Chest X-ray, PA view. Patient: 53 years old, sex M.
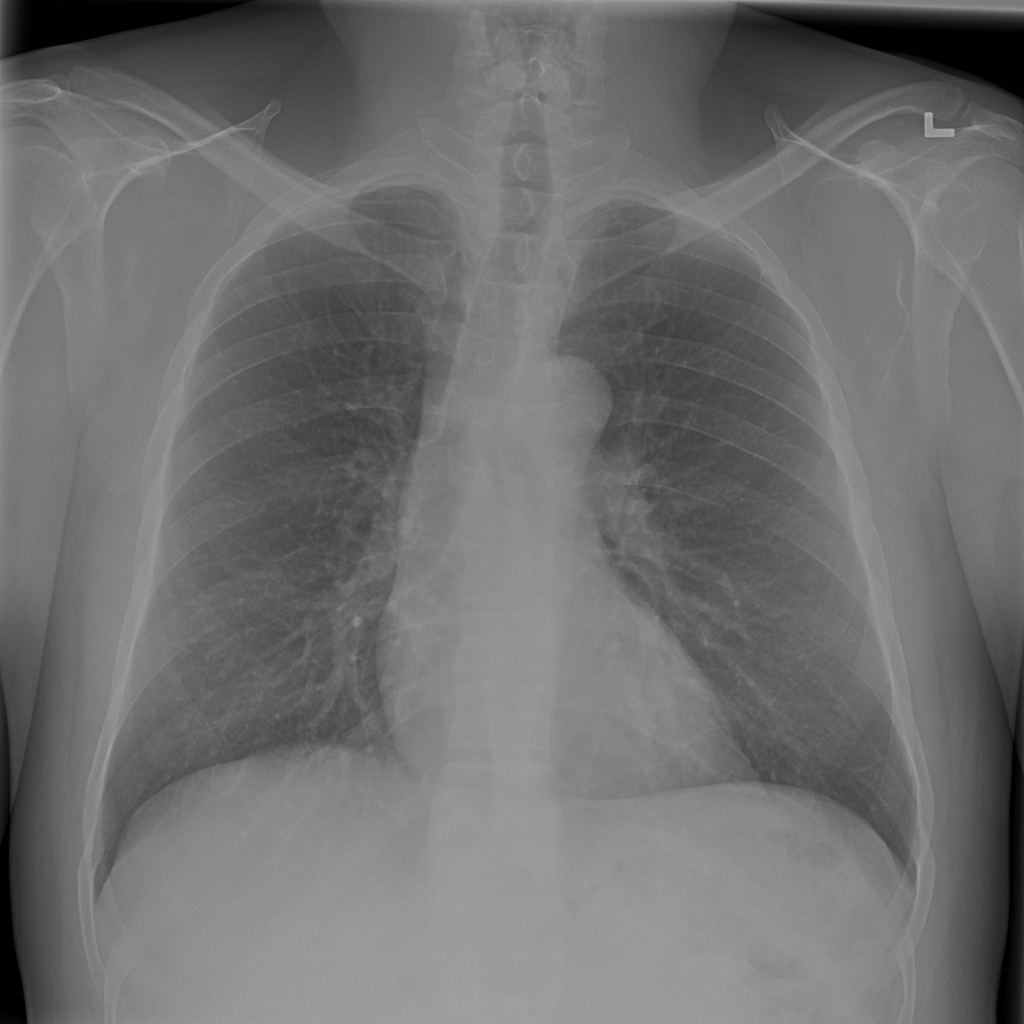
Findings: Consolidation